Question: I faced one mysterious problem. I have a website and it looks on regular screen like I want it looks. But the problem in 'footer' (but it's called 'header' in code). So when I shrink the browser or view it on a phone that footer shrinks own width of background color three time as much.

I tried to empty all that block because I thought something inside could bother but no. As well I tried to set up 'min-width' and 'width' in 'vw' but these don't work( I have not idea about a solution so i need your help guys! Thanks!
'''
/* line 1, ../sass/screen.scss */
* {
box-sizing: border-box;
margin: 0;
padding: 0;
outline: none;
border: none;
}
/* line 62, ../sass/screen.scss */
body {
background: url(../img/bg.jpg) no-repeat;
background-size: cover;
}
/* line 74, ../sass/screen.scss */
.back {
position: fixed;
top: 0;
right: 0;
width: 40px;
height: 40px;
background: red;
text-align: center;
z-index: <PHONE>;
transition: all 0.2s;
-webkit-transition: all 0.2s;
-moz-transition: all 0.2s;
-o-transition: all 0.2s;
-ms-transition: all 0.2s;
}
/* line 84, ../sass/screen.scss */
.back:hover {
width: 50px;
height: 50px;
}
/* line 88, ../sass/screen.scss */
.back:hover p {
line-height: 50px;
}
/* line 91, ../sass/screen.scss */
.back p {
transition: all 0.2s;
-webkit-transition: all 0.2s;
-moz-transition: all 0.2s;
-o-transition: all 0.2s;
-ms-transition: all 0.2s;
line-height: 40px;
font-size: 15px;
color: white;
}
/* line 99, ../sass/screen.scss */
.container {
width: 1070px;
height: auto;
margin: 0 auto;
padding: 0 10px;
}
/* line 105, ../sass/screen.scss */
.upper {
width: 100%;
height: 130px;
position: relative;
}
/* line 109, ../sass/screen.scss */
.upper img {
position: absolute;
left: 0;
width: 238px;
height: 37px;
top: 50%;
margin-top: -20px;
}
/* line 117, ../sass/screen.scss */
.upper ul {
height: 50px;
position: absolute;
top: 50%;
right: 0;
margin-top: -15px;
}
/* line 123, ../sass/screen.scss */
.upper ul li {
list-style-type: none;
display: inline-block;
margin: 0 15px;
height: 30px;
border-radius: 7px;
-ms-border-radius: 7px;
-moz-border-radius: 7px;
-webkit-border-radius: 7px;
-o-border-radius: 7px;
}
/* line 129, ../sass/screen.scss */
.upper ul li:hover {
background: white;
}
/* line 132, ../sass/screen.scss */
.upper ul li:hover a {
color: #1B1B2D;
}
/* line 135, ../sass/screen.scss */
.upper ul li a {
font-size: 17px;
font-family: ColaThin;
font-weight: 700;
color: white;
line-height: 52px;
text-decoration: none;
line-height: 30px;
padding-left: 20px;
padding-right: 20px;
}
/* line 145, ../sass/screen.scss */
.owl-pagination {
display: none !important;
}
/* line 149, ../sass/screen.scss */
.owl-theme .owl-controls .owl-buttons {
position: absolute;
width: 100%;
top: 30%;
}
/* line 155, ../sass/screen.scss */
.owl-wrapper-outer {
position: relative;
width: 100%;
}
/* line 158, ../sass/screen.scss */
.owl-wrapper-outer div:not(.text) {
position: relative;
background: url(../img/ipad.png) no-repeat;
background-position: 70% 0;
width: 100%;
height: 400px;
}
/* line 164, ../sass/screen.scss */
.owl-wrapper-outer div:not(.text) .text {
position: absolute;
right: 65%;
padding-top: 50px;
}
/* line 168, ../sass/screen.scss */
.owl-wrapper-outer div:not(.text) .text p {
text-align: right;
}
/* line 171, ../sass/screen.scss */
.owl-wrapper-outer div:not(.text) .text .p-1 {
color: #e7e8ea;
font-family: ColaBold;
font-size: 45px;
font-weight: 700;
line-height: 52px;
text-transform: uppercase;
}
/* line 179, ../sass/screen.scss */
.owl-wrapper-outer div:not(.text) .text .p-2 {
color: #d7d7e3;
font-family: AlexReg;
font-size: 39px;
line-height: 52px;
font-weight: 400;
}
/* line 186, ../sass/screen.scss */
.owl-wrapper-outer div:not(.text) .text .p-3 {
color: #d7d7e3;
font-family: AlexReg;
font-size: 39px;
line-height: 52px;
font-weight: 700;
}
/* line 193, ../sass/screen.scss */
.owl-wrapper-outer div:not(.text) .text .p-4 {
color: #e7e8ea;
font-family: ColaThin;
font-size: 23px;
font-weight: 100;
}
/* line 200, ../sass/screen.scss */
.owl-wrapper-outer div:not(.text) .text a input {
color: white;
font-family: ColaReg;
font-size: 23px;
font-weight: 500;
width: 181px;
height: 45px;
float: right;
margin-top: 35px;
box-shadow: 0 60px 30px -15px rgba(0, 0, 0, 0.4);
border-radius: 7px;
-ms-border-radius: 7px;
-moz-border-radius: 7px;
-webkit-border-radius: 7px;
-o-border-radius: 7px;
background: linear-gradient(to top, #164182 0%, #2d6bc2 100%);
background: -webkit-linear-gradient(to top, #164182 0%, #2d6bc2 100%);
background: -moz-linear-gradient(to top, #164182 0%, #2d6bc2 100%);
background: -o-linear-gradient(to top, #164182 0%, #2d6bc2 100%);
background: -ms-linear-gradient(to top, #164182 0%, #2d6bc2 100%);
cursor: pointer;
}
/* line 213, ../sass/screen.scss */
.owl-wrapper-outer div:not(.text) .text a input:hover {
background: linear-gradient(to top, #12366c 0%, #2d6bc2 100%);
background: -webkit-linear-gradient(to top, #12366c 0%, #2d6bc2 100%);
background: -moz-linear-gradient(to top, #12366c 0%, #2d6bc2 100%);
background: -o-linear-gradient(to top, #12366c 0%, #2d6bc2 100%);
background: -ms-linear-gradient(to top, #12366c 0%, #2d6bc2 100%);
}
/* line 222, ../sass/screen.scss */
.content {
text-align: center;
}
/* line 224, ../sass/screen.scss */
.content .block1 {
text-align: right;
}
/* line 227, ../sass/screen.scss */
.content .block2, .content .block3, .content .block1, .content .block4 {
margin-left: 9px;
margin-right: 9px;
}
/* line 231, ../sass/screen.scss */
.content .block {
display: inline-block;
width: 240px;
height: 175px;
line-height: 155px;
border-radius: 5px;
-ms-border-radius: 5px;
-moz-border-radius: 5px;
-webkit-border-radius: 5px;
-o-border-radius: 5px;
border: 3px solid white;
background: linear-gradient(top, white, #ccc);
background: -webkit-linear-gradient(top, white, #ccc);
background: -moz-linear-gradient(top, white, #ccc);
background: -o-linear-gradient(top, white, #ccc);
background: -ms-linear-gradient(top, white, #ccc);
opacity: .7;
transition: all 0.2s;
-webkit-transition: all 0.2s;
-moz-transition: all 0.2s;
-o-transition: all 0.2s;
-ms-transition: all 0.2s;
}
/* line 241, ../sass/screen.scss */
.content .block:hover {
opacity: 1;
}
/* line 244, ../sass/screen.scss */
.content .block img {
vertical-align: middle;
}
/* line 247, ../sass/screen.scss */
.content .block p {
text-shadow: 0.5px 0.9px 0 rgba(255, 255, 255, 0.75);
-moz-text-shadow: 0.5px 0.9px 0 rgba(255, 255, 255, 0.75);
-ms-text-shadow: 0.5px 0.9px 0 rgba(255, 255, 255, 0.75);
-o-text-shadow: 0.5px 0.9px 0 rgba(255, 255, 255, 0.75);
-webkit-text-shadow: 0.5px 0.9px 0 rgba(255, 255, 255, 0.75);
color: #8c8c92;
font-family: Calibri;
font-size: 19px;
font-weight: 400;
line-height: 0;
text-align: center;
margin-top: -5px;
}
/* line 258, ../sass/screen.scss */
.content .block3 img {
margin-right: -25px;
}
/* line 262, ../sass/screen.scss */
.text-box {
display: inline-block;
width: 33%;
margin-top: 40px;
}
/* line 266, ../sass/screen.scss */
.text-box img {
float: left;
margin-top: 5px;
}
/* line 270, ../sass/screen.scss */
.text-box h3 {
margin-left: 45px;
color: #505050;
font-family: ColaThin;
font-size: 25px;
font-weight: 600;
line-height: 23px;
}
/* line 278, ../sass/screen.scss */
.text-box p {
font-size: 14px;
font-family: ColaReg;
font-weight: 400;
color: #505050;
line-height: 20px;
}
/* line 281, ../sass/screen.scss */
.text-box p:first-of-type {
margin-left: 45px;
}
/* line 284, ../sass/screen.scss */
.text-box p:last-of-type {
margin-top: 20px;
}
/* line 289, ../sass/screen.scss */
.main-content {
position: relative;
height: auto;
text-align: center;
}
/* line 293, ../sass/screen.scss */
.main-content h3 {
text-align: center;
margin-top: 40px;
font-size: 27px;
font-family: ColaReg;
font-weight: 400;
color: #505050;
line-height: 23px;
}
/* line 298, ../sass/screen.scss */
.main-content img {
float: left;
display: block;
}
/* line 302, ../sass/screen.scss */
.main-content ul {
margin-top: 20px;
margin-left: 420px;
}
/* line 305, ../sass/screen.scss */
.main-content ul li {
font-size: 15px;
font-family: ColaReg;
font-weight: 400;
color: #828181;
line-height: 30px;
list-style-image: url(../img/list.jpg);
}
/* line 310, ../sass/screen.scss */
.main-content input {
clear: both;
display: inline-block;
width: 130px;
height: 34px;
background: #2d6bc2;
transition: all 0.2s;
-webkit-transition: all 0.2s;
-moz-transition: all 0.2s;
-o-transition: all 0.2s;
-ms-transition: all 0.2s;
font-size: 19px;
font-family: ColaReg;
font-weight: 400;
color: white;
line-height: 23px;
border-radius: 7px;
-ms-border-radius: 7px;
-moz-border-radius: 7px;
-webkit-border-radius: 7px;
-o-border-radius: 7px;
cursor: pointer;
margin: 0 15px;
margin-top: 20px;
}
/* line 322, ../sass/screen.scss */
.main-content input:hover {
background: #2860ad;
}
/* line 328, ../sass/screen.scss */
.main-content-2 {
width: 100%;
height: auto;
}
/* line 331, ../sass/screen.scss */
.main-content-2 ul {
margin-top: 50px;
}
/* line 333, ../sass/screen.scss */
.main-content-2 ul li:first-child {
border: none !important;
}
/* line 336, ../sass/screen.scss */
.main-content-2 ul li {
list-style-image: url(../img/list2.jpg);
font-size: 15px;
font-family: ColaReg;
font-weight: 400;
color: #828181;
line-height: 35px;
border-top: 1px solid #ccc;
}
/* line 344, ../sass/screen.scss */
header {
width: 100%;
height: 340px;
background: linear-gradient(to top, #3D3D4F -50%, #5C5C73 150%);
background: -webkit-linear-gradient(to top, #3D3D4F -50%, #5C5C73 150%);
background: -moz-linear-gradient(to top, #3D3D4F -50%, #5C5C73 150%);
background: -o-linear-gradient(to top, #3D3D4F -50%, #5C5C73 150%);
background: -ms-linear-gradient(to top, #3D3D4F -50%, #5C5C73 150%);
margin-top: 30px;
}
/* line 349, ../sass/screen.scss */
header .upper {
height: 85px;
width: 100%;
border-bottom: 1px solid #ccc;
vertical-align: middle;
position: relative;
vertical-align: middle;
display: table;
}
/* line 357, ../sass/screen.scss */
header .upper .twitter {
background: white;
height: 65px;
width: 65px;
float: left;
margin-top: 11px;
display: table-cell;
border-radius: 50px;
-ms-border-radius: 50px;
-moz-border-radius: 50px;
-webkit-border-radius: 50px;
-o-border-radius: 50px;
transition: all 0.3s;
-webkit-transition: all 0.3s;
-moz-transition: all 0.3s;
-o-transition: all 0.3s;
-ms-transition: all 0.3s;
}
/* line 366, ../sass/screen.scss */
header .upper .twitter:hover {
background: #0099e8;
}
/* line 369, ../sass/screen.scss */
header .upper .twitter:hover i {
color: white;
}
/* line 372, ../sass/screen.scss */
header .upper .twitter i {
transition: all 0.3s;
-webkit-transition: all 0.3s;
-moz-transition: all 0.3s;
-o-transition: all 0.3s;
-ms-transition: all 0.3s;
color: #49495C;
line-height: 65px;
display: table-cell;
width: 65px;
vertical-align: middle;
font-size: 40px;
text-align: center;
}
/* line 383, ../sass/screen.scss */
header .upper p {
font-size: 15px;
font-family: ColaThin;
font-weight: 400;
color: white;
line-height: 25px;
opacity: .8;
padding-left: 80px;
vertical-align: middle;
display: table-cell;
}
/* line 393, ../sass/screen.scss */
.first {
width: 49%;
height: auto;
display: inline-block;
float: left;
}
/* line 398, ../sass/screen.scss */
.first h3 {
color: white;
font-family: ColaReg;
font-size: 25px;
font-weight: 300;
line-height: 23px;
margin-top: 20px;
}
/* line 406, ../sass/screen.scss */
.first p {
color: white;
opacity: .8;
font-family: ColaThin;
font-size: 14px;
font-weight: 300;
line-height: 20px;
margin-top: 15px;
}
/* line 415, ../sass/screen.scss */
.first input[type="text"] {
margin-top: 20px;
background: #242439;
box-shadow: inset 1px 1.7px 3px rgba(0, 0, 0, 0.75);
-ms-box-shadow: inset 1px 1.7px 3px rgba(0, 0, 0, 0.75);
-o-box-shadow: inset 1px 1.7px 3px rgba(0, 0, 0, 0.75);
-webkit-box-shadow: inset 1px 1.7px 3px rgba(0, 0, 0, 0.75);
-moz-box-shadow: inset 1px 1.7px 3px rgba(0, 0, 0, 0.75);
width: 213px;
height: 28px;
border-radius: 7px;
-ms-border-radius: 7px;
-moz-border-radius: 7px;
-webkit-border-radius: 7px;
-o-border-radius: 7px;
padding-left: 5px;
padding-right: 5px;
color: #e7e8ea;
font-family: ColaThin;
font-size: 14px;
font-weight: 300;
line-height: 20px;
float: left;
/* Firefox 19+ */
/* Firefox * Firefox 18- */
}
/* line 430, ../sass/screen.scss */
.first input[type="text"]::-moz-placeholder {
opacity: 0.2;
color: #e7e8ea;
font-family: ColaThin;
font-size: 14px;
font-weight: 300;
line-height: 20px;
}
/* line 438, ../sass/screen.scss */
.first input[type="text"]:-moz-placeholder {
opacity: 0.2;
color: #e7e8ea;
font-family: ColaThin;
font-size: 14px;
font-weight: 300;
line-height: 20px;
}
/* line 446, ../sass/screen.scss */
.first input[type="text"]:-ms-input-placeholder {
opacity: 0.2;
color: #e7e8ea;
font-family: ColaThin;
font-size: 14px;
font-weight: 300;
line-height: 20px;
}
/* line 454, ../sass/screen.scss */
.first input[type="text"]::-webkit-input-placeholder {
opacity: 0.2;
color: #e7e8ea;
font-family: ColaThin;
font-size: 14px;
font-weight: 300;
line-height: 20px;
}
/* line 463, ../sass/screen.scss */
.first .social {
float: left;
margin-top: 15px;
}
/* line 466, ../sass/screen.scss */
.first .social div:nth-of-type(2) {
margin-left: 25px;
margin-right: 25px;
}
/* line 470, ../sass/screen.scss */
.first .social div {
width: 50px;
height: 50px;
background: white;
display: inline-block;
line-height: 50px;
text-align: center;
border-radius: 50px;
-ms-border-radius: 50px;
-moz-border-radius: 50px;
-webkit-border-radius: 50px;
-o-border-radius: 50px;
transition: all 0.3s;
-webkit-transition: all 0.3s;
-moz-transition: all 0.3s;
-o-transition: all 0.3s;
-ms-transition: all 0.3s;
cursor: pointer;
}
/* line 480, ../sass/screen.scss */
.first .social div:hover {
background: #0099e8;
}
/* line 483, ../sass/screen.scss */
.first .social div:hover i {
color: white;
}
/* line 486, ../sass/screen.scss */
.first .social div i {
font-size: 23px;
color: #4D4D62;
transition: all 0.3s;
-webkit-transition: all 0.3s;
-moz-transition: all 0.3s;
-o-transition: all 0.3s;
-ms-transition: all 0.3s;
}
/* line 493, ../sass/screen.scss */
.first input[type="button"] {
color: #363648;
margin-top: 20px;
margin-left: 230px;
font-family: ColaReg;
font-size: 14px;
font-weight: 300;
line-height: 20px;
background: #e7e8ea;
width: 85px;
height: 27px;
cursor: pointer;
display: block;
border-radius: 7px;
-ms-border-radius: 7px;
-moz-border-radius: 7px;
-webkit-border-radius: 7px;
-o-border-radius: 7px;
transition: all 0.2s;
-webkit-transition: all 0.2s;
-moz-transition: all 0.2s;
-o-transition: all 0.2s;
-ms-transition: all 0.2s;
}
/* line 508, ../sass/screen.scss */
.first input[type="button"]:hover {
background: #ccced2;
}
/* line 512, ../sass/screen.scss */
.first div {
display: inline-block;
margin-top: 20px;
clear: both;
}
/* line 519, ../sass/screen.scss */
.second {
width: 49%;
display: inline-block;
height: auto;
float: right;
}
/* line 525, ../sass/screen.scss */
.second form h3 {
color: white;
font-family: ColaReg;
font-size: 25px;
font-weight: 300;
line-height: 23px;
margin-top: 20px;
}
/* line 533, ../sass/screen.scss */
.second form input[type="text"]:first-of-type {
margin-top: 20px;
}
/* line 536, ../sass/screen.scss */
.second form input[type="text"] {
padding-left: 5px;
padding-right: 5px;
width: 213px;
height: 28px;
background: #242439;
box-shadow: inset 1px 1.7px 3px rgba(0, 0, 0, 0.75);
-ms-box-shadow: inset 1px 1.7px 3px rgba(0, 0, 0, 0.75);
-o-box-shadow: inset 1px 1.7px 3px rgba(0, 0, 0, 0.75);
-webkit-box-shadow: inset 1px 1.7px 3px rgba(0, 0, 0, 0.75);
-moz-box-shadow: inset 1px 1.7px 3px rgba(0, 0, 0, 0.75);
width: 213px;
height: 28px;
border-radius: 7px;
-ms-border-radius: 7px;
-moz-border-radius: 7px;
-webkit-border-radius: 7px;
-o-border-radius: 7px;
margin-bottom: 18px;
color: #e7e8ea;
font-family: ColaThin;
font-size: 14px;
font-weight: 300;
line-height: 20px;
/* Firefox 19+ */
/* Firefox * Firefox 18- */
}
/* line 552, ../sass/screen.scss */
.second form input[type="text"]::-moz-placeholder {
opacity: 0.2;
color: #e7e8ea;
font-family: ColaThin;
font-size: 14px;
font-weight: 300;
line-height: 20px;
}
/* line 560, ../sass/screen.scss */
.second form input[type="text"]:-moz-placeholder {
opacity: 0.2;
color: #e7e8ea;
font-family: ColaThin;
font-size: 14px;
font-weight: 300;
line-height: 20px;
}
/* line 568, ../sass/screen.scss */
.second form input[type="text"]:-ms-input-placeholder {
opacity: 0.2;
color: #e7e8ea;
font-family: ColaThin;
font-size: 14px;
font-weight: 300;
line-height: 20px;
}
/* line 576, ../sass/screen.scss */
.second form input[type="text"]::-webkit-input-placeholder {
opacity: 0.2;
color: #e7e8ea;
font-family: ColaThin;
font-size: 14px;
font-weight: 300;
line-height: 20px;
}
/* line 585, ../sass/screen.scss */
.second form textarea {
margin-top: 20px;
float: right;
background: #242439;
box-shadow: inset 1px 1.7px 3px rgba(0, 0, 0, 0.75);
-ms-box-shadow: inset 1px 1.7px 3px rgba(0, 0, 0, 0.75);
-o-box-shadow: inset 1px 1.7px 3px rgba(0, 0, 0, 0.75);
-webkit-box-shadow: inset 1px 1.7px 3px rgba(0, 0, 0, 0.75);
-moz-box-shadow: inset 1px 1.7px 3px rgba(0, 0, 0, 0.75);
border-radius: 7px;
-ms-border-radius: 7px;
-moz-border-radius: 7px;
-webkit-border-radius: 7px;
-o-border-radius: 7px;
color: #e7e8ea;
font-family: ColaThin;
font-size: 14px;
font-weight: 300;
max-width: 280px;
max-height: 120px;
padding-left: 5px;
padding-top: 5px;
}
/* line 600, ../sass/screen.scss */
.second form input[type='submit'] {
color: #363648;
font-family: ColaReg;
font-size: 14px;
font-weight: 300;
line-height: 20px;
background: #e7e8ea;
width: 85px;
height: 27px;
cursor: pointer;
display: block;
border-radius: 7px;
-ms-border-radius: 7px;
-moz-border-radius: 7px;
-webkit-border-radius: 7px;
-o-border-radius: 7px;
transition: all 0.2s;
-webkit-transition: all 0.2s;
-moz-transition: all 0.2s;
-o-transition: all 0.2s;
-ms-transition: all 0.2s;
float: right;
}
/* line 614, ../sass/screen.scss */
.second form input[type='submit']:hover {
background: #ccced2;
}
'''
'''
<div class="container">
<div class="upper">
<img src="img/logo.png" alt="" />
<ul>
<li><a href="">Home</a></li>
<li><a href="">iPad apps</a></li>
<li><a href="">Demostrations</a></li>
<li><a href="">Leopards media</a></li>
<li><a href="">Connect us</a></li>
</ul>
</div>
<div class="owl-carousel">
<div><div class="text"><p><span class="p-1">DUBLIN'S</span><br><span class="p-2">iPad <span class="p-3">Apps</span></span><br><span class="p-4">Free and paid apps<br>for your iPad</span></p>
<a href="#"><input type="button" value="Read more"></a></div></div>
<div><div class="text"><p><span class="p-1">DUBLIN'S</span><br><span class="p-2">iPad <span class="p-3">Apps</span></span><br><span class="p-4">Free and paid apps<br>for your iPad</span></p>
<a href="#"><input type="button" value="Read more"></a></div></div>
<div><div class="text"><p><span class="p-1">DUBLIN'S</span><br><span class="p-2">iPad <span class="p-3">Apps</span></span><br><span class="p-4">Free and paid apps<br>for your iPad</span></p>
<a href="#"><input type="button" value="Read more"></a></div></div>
<div><div class="text"><p><span class="p-1">DUBLIN'S</span><br><span class="p-2">iPad <span class="p-3">Apps</span></span><br><span class="p-4">Free and paid apps<br>for your iPad</span></p>
<a href="#"><input type="button" value="Read more"></a></div></div></div>
<div class="content">
<a href="#"><div class="block1 block"><img src="img/block-1.png" alt=""><p>E Book Reader Pro</p></div></a>
<a href="#"><div class="block2 block"><img src="img/block-2.png" alt=""><p>Image viewer pro</p></div></a>
<a href="#"><div class="block3 block"><img src="img/block-3.png" alt=""><p>Media manager</p></div></a>
<a href="#"><div class="block4 block"><img src="img/block-4.png" alt=""><p>Leo Entertainment</p></div></a>
</div>
<div class="text-box1 text-box"><img src="img/icon1.png" alt="" /><h3>Discover Apps</h3><p>Lorem Ipsum is simply dummy</p><p>Lorem ipsum dolor sit amet, consectetur adipisicing elit. Harum laboriosam maiores maxime blanditiis neque error aliquid sint molestias.</p></div>
<div class="text-box2 text-box"><img src="img/icon2.png" alt="" /><h3>Browse Apps</h3><p>Lorem Ipsum is simply dummy</p><p>Lorem ipsum dolor sit amet, consectetur adipisicing elit. Harum laboriosam maiores maxime blanditiis neque error aliquid sint molestias.</p></div>
<div class="text-box3 text-box"><img src="img/icon3.png" alt="" /><h3>Development</h3><p>Lorem Ipsum is simply dummy</p><p>Lorem ipsum dolor sit amet, consectetur adipisicing elit. Harum laboriosam maiores maxime blanditiis neque error aliquid sint molestias.</p></div>
<div class="main-content">
<h3>There are many variations of passages</h3>
<img src="img/ipad2.png" alt="">
<ul>
<li>Lorem ipsum dolor sit amet, consectetur adipisicing elit. Alias corrupti quos sequi sint iure, neque.</li>
<li>Lorem ipsum dolor sit amet, consectetur adipisicing elit. Alias corrupti quos sequi sint iure, neque.</li>
<li>Lorem ipsum dolor sit amet, consectetur adipisicing elit. Alias corrupti quos sequi sint iure, neque.</li>
<li>Lorem ipsum dolor sit amet, consectetur adipisicing elit. Alias corrupti quos sequi sint iure, neque.</li>
<li>Lorem ipsum dolor sit amet, consectetur adipisicing elit. Alias corrupti quos sequi sint iure, neque.</li>
</ul>
<input type="button" value="Read More">
<input type="submit" value="Download">
</div>
<div class="main-content-2">
<ul>
<li>Lorem ipsum dolor sit amet, consectetur adipisicing elit. Quam obcaecati doloremque quaerat, quidem!</li>
<li>Lorem ipsum dolor sit amet, consectetur adipisicing elit. Quia, possimus.</li>
<li>Lorem ipsum dolor sit amet, consectetur adipisicing elit. Nihil provident blanditiis odit, accusamus commodi aspernatur doloribus culpa.</li>
<li>Lorem ipsum dolor sit amet.</li>
<li>Lorem ipsum dolor sit amet, consectetur adipisicing elit. Dolorem.</li>
</ul>
</div>
</div>
<header>
<div class="container">
<div class="upper">
<a class="twitter" href="#"><i class="icon-twitter"></i></a>
<p>Lorem ipsum dolor sit amet, consectetur adipisicing elit. Reprehenderit in recusandae quaerat dolor mollitia,<br>
laborum veritatis hic, eveniet placeat reiciendis non inventore!</p>
</div>
<div class="first">
<h3>Newsletter</h3>
<p>Lorem ipsum dolor sit amet, consectetur adipisicing elit. Necessitatibus quae
ex delectus minima esse corrupti voluptatum repellendus quasi culpa nam.</p>
<input type="text" placeholder="Enter your email address.." class="extend-input">
<input type="button" name="name" value="Subscribe">
<div class="social">
<div class="twitter-2"><i class="icon-twitter"></i></div>
<div class="facebook"><i class="icon-facebook"></i></div>
<div class="linkedin"><i class="icon-linkedin"></i></div>
</div>
</div>
<div class="second">
<form action="">
<h3>Contact form</h3>
<textarea name="name" rows="8" cols="45"></textarea>
<input type="text" placeholder="Vvedite imia...">
<input type="text" placeholder="Vvedite email...">
<input type="text" placeholder="Tema pis'ma...">
<input type="submit" name="name" value="Submit">
</form>
</div>
</div>
</header>
'''
OR <URL>
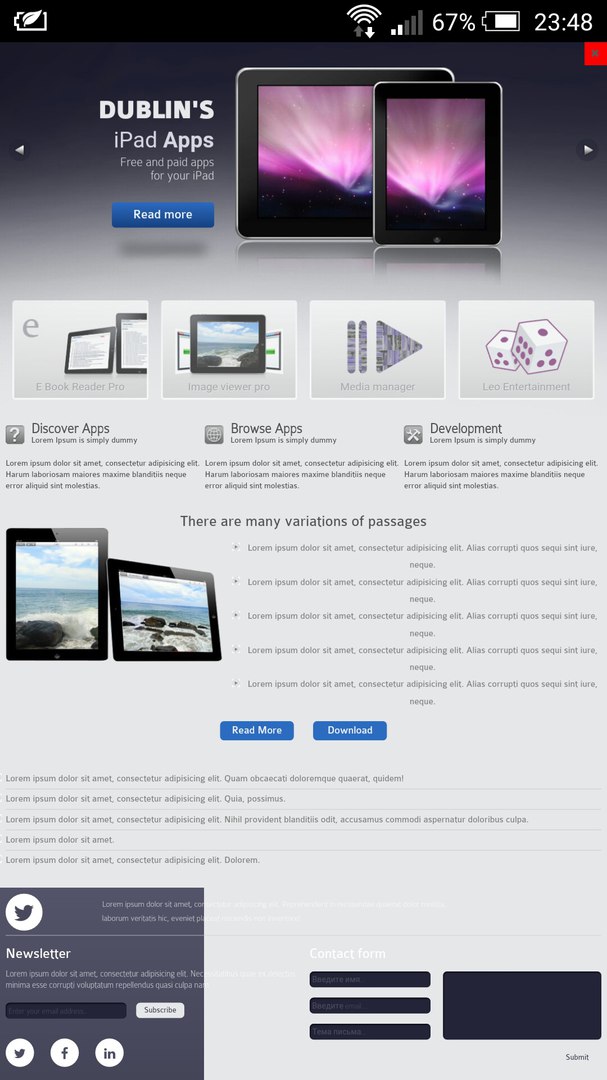
Answer: You are using vw?
That gives you the browser width. So the width of the footer is the browsers width.
Give it:
'''
width: 100%;
height: auto; //or maybe 200px << something close to this.
'''